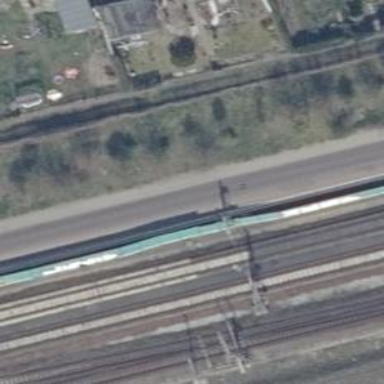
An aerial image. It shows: Milestone along the railway track with catenary mast.